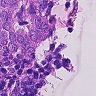
Metastatic tissue present: yes